Question: I have TFS 2010 and Visual Studio 2010 Ultimate and the April TFS 2010 Power Tools installed. I am a Project Collection Administrator on my TFS Server (so permissions should not be an issue).
I want to open the alerts explorer, but when I right click on a project tab it is not there:

Just in case I tried upgrading to the March version of the TFS 2010 Power Tools. There was no change.
Opening the "Project Alerts" just gets me the normal Alerts dialog. I need to make a new alert.
Any ideas how I can get the missing menu item back?
Edit: I tried manually adding the menu item to the context menu. But I cannot find Alerts Explorer in any of the command lists.
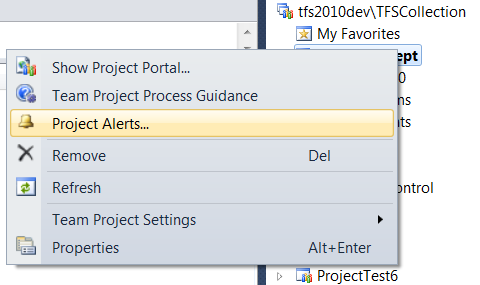
Answer: It seems Alerts Explorer is no longer available in Team Project menu.
To create an Alert, you can open Alerts Explorer in following ways:
1. From the Team menu in Visual Studio, click Alerts Explorer.
2. From the Team Explorer window, right-click the server eam project collection and then click Alerts Explorer.
3. For Work Items, you can Right Click a Work Item and choose 'Alert on change..'.

1. For Source Control, Right Click Source Control Items and choose 'Alert on Change..'.